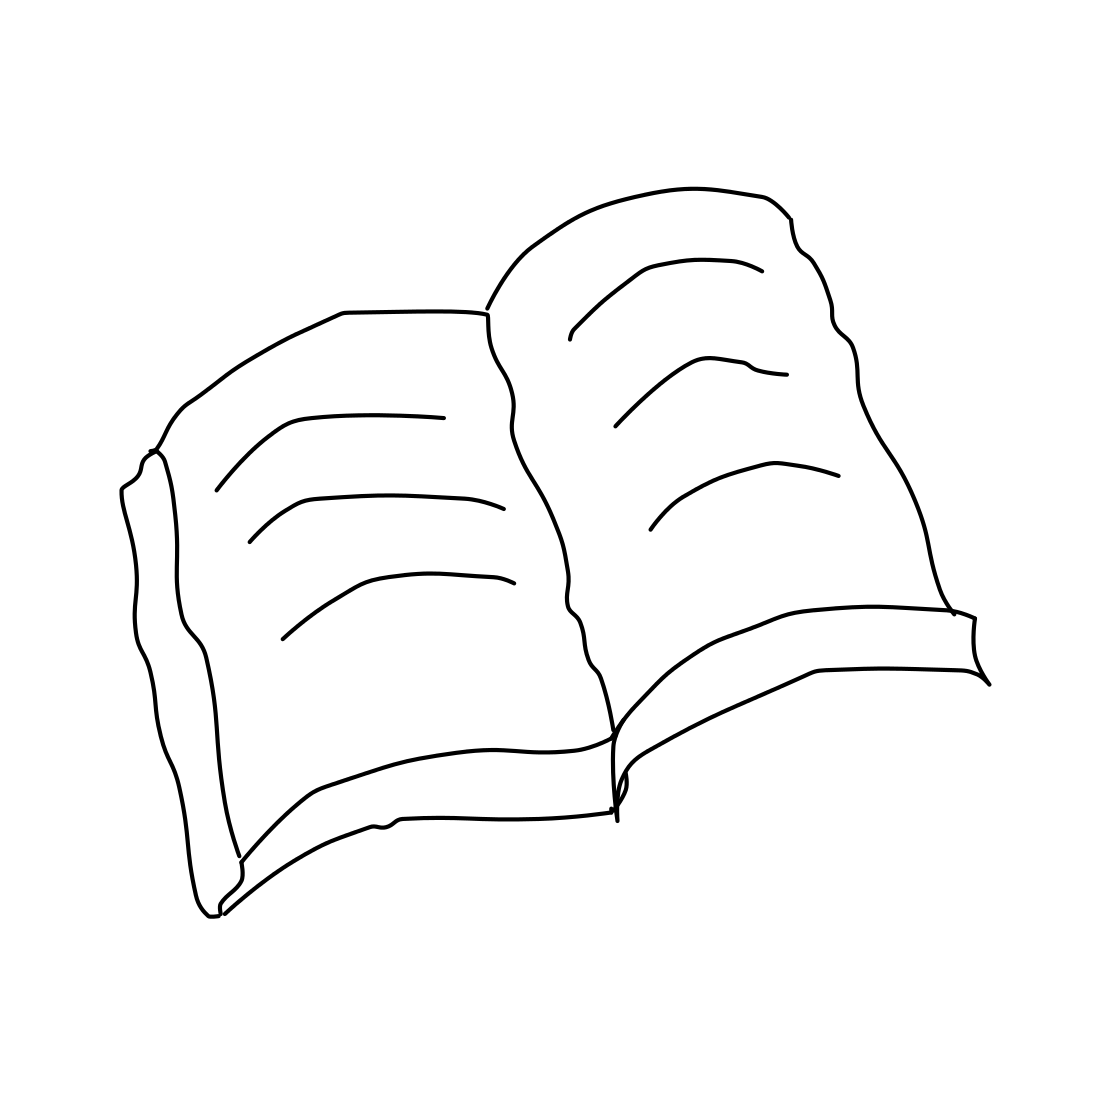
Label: book